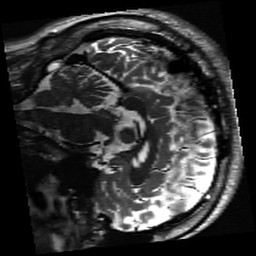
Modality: inplaneT2
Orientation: sagittal